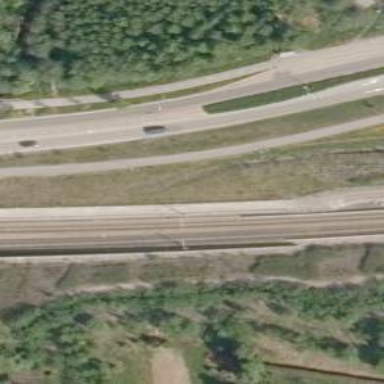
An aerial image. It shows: Railway signal supported by catenary mast.